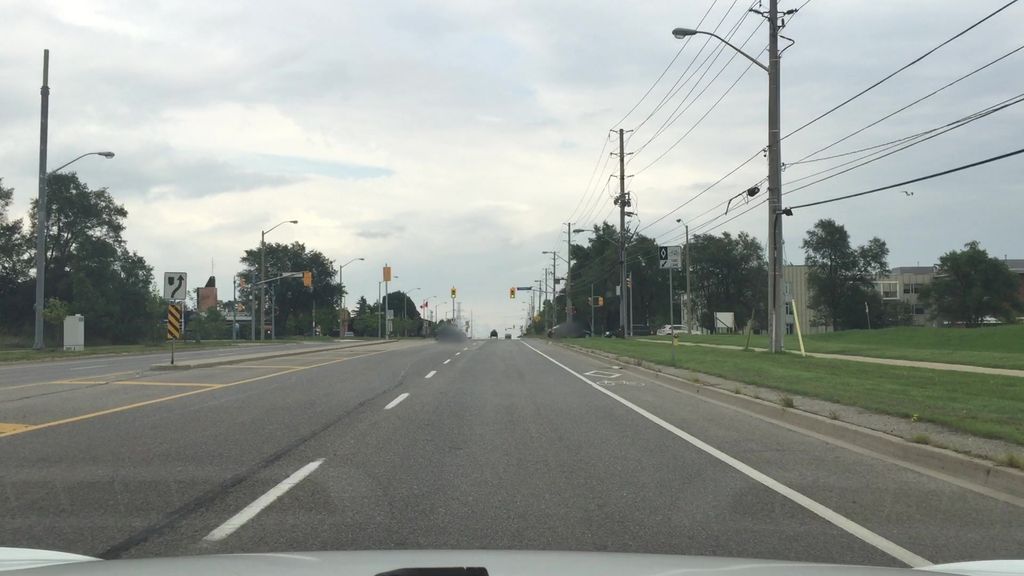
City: toronto